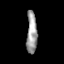
Tissue: skin
Cell type: Others
Senescence score: 0.755
Nuclear area (px): 425
Mean DAPI intensity: 158.275